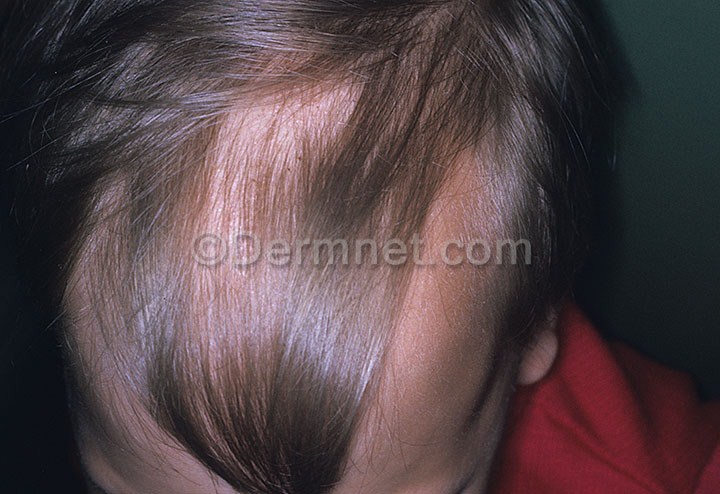
Disease: Nail Fungus and other Nail Disease